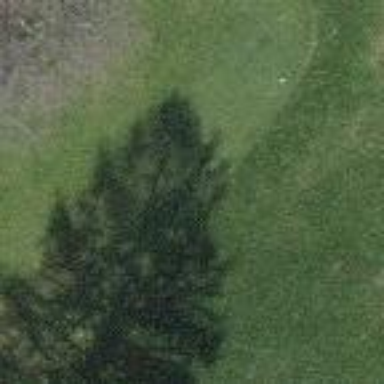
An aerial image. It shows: Golf tee on grassy land.